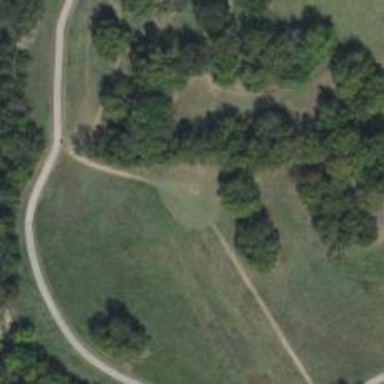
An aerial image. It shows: Disc golf basket for the sport of disc golf.